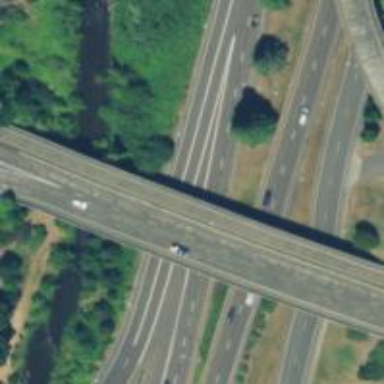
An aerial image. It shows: Bridge over trunk highway with expressway.